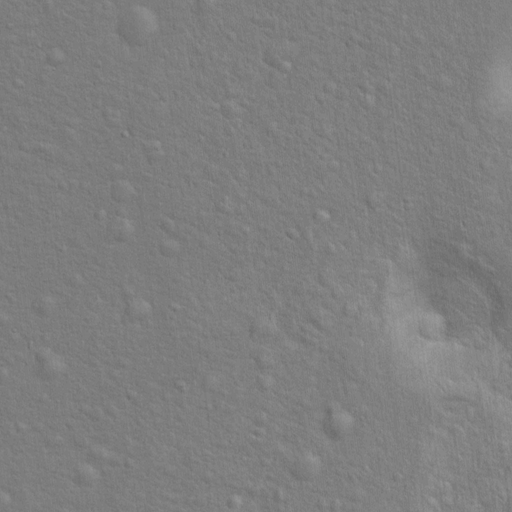
Objects detected: cone